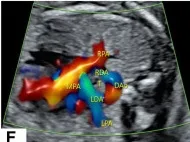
Abnormal cardiac structure and vascular abnormalities in the fetus. (E,F) 2D grayscale combined with CDFI showing BDA encircling the trachea.
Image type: radiology (ultrasound)